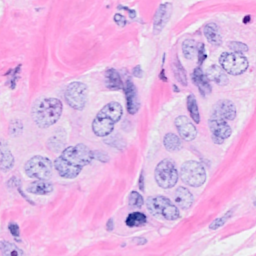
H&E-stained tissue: Breast